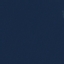
Land use / land cover: SeaLake